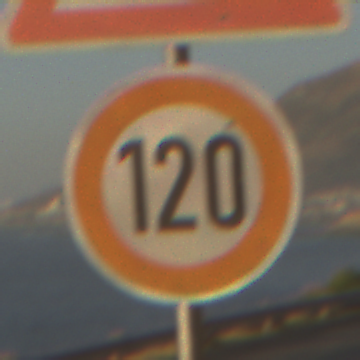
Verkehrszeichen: Geschwindigkeit120
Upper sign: FlugbetriebRechts
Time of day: SunriseSunset
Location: Outdoor (Nature)
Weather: PartlyCloudy
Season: NotSpecified
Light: Natural